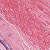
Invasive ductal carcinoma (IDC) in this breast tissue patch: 0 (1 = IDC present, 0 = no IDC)